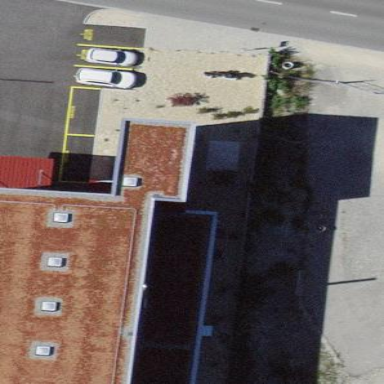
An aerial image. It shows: Industrial building.